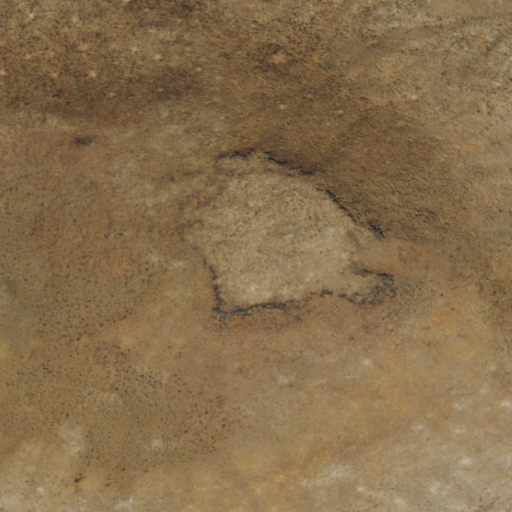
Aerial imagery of mountain in Nevada named Fourmile Butte containing grassland and shrub